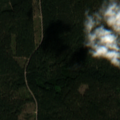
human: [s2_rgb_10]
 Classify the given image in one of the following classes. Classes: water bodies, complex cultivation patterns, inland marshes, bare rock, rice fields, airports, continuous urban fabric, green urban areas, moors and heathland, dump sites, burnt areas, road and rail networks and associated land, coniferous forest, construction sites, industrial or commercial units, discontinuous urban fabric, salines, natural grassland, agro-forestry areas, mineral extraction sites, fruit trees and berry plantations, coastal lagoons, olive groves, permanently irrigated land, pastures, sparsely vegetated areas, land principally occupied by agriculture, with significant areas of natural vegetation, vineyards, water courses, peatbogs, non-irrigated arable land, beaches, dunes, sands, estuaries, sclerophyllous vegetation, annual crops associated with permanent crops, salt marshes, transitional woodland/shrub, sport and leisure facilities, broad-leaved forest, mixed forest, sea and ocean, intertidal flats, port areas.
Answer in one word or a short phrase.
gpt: coniferous forest, transitional woodland/shrub